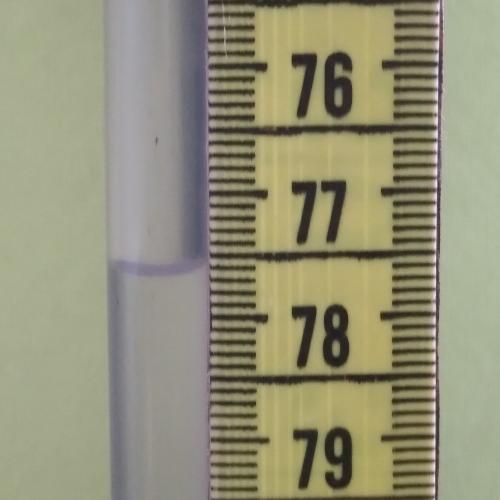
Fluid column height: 77.6 cm